Question: I have seen <URL>. That does not work.
---
## Setup
I am running:
- -
I have a custom theme that overrides some of the WooCommerce templates by placing my own templates in:
I have established that the shop page (homepage) uses the template . I have copied the this from into my theme and made some minor HTML changes which work perfectly. There are no functional changes in my theme's copy, just some HTML.
## The problem
I want the homepage to only show the store categories, as thumbnails. There is an option to set the shop page to show categories instead of products:
Shop page display has been set to

However the shop homepage seems to ignore this setting entirely, and it still shows the products. It seems surprising that WooCommerce's does not honour this setting!
How do I find this setting in the template and then show the categories (as thumbnails) on the shop homepage?
Is there an equivalent to 'woocommerce_product_loop()' for looping categories?
---
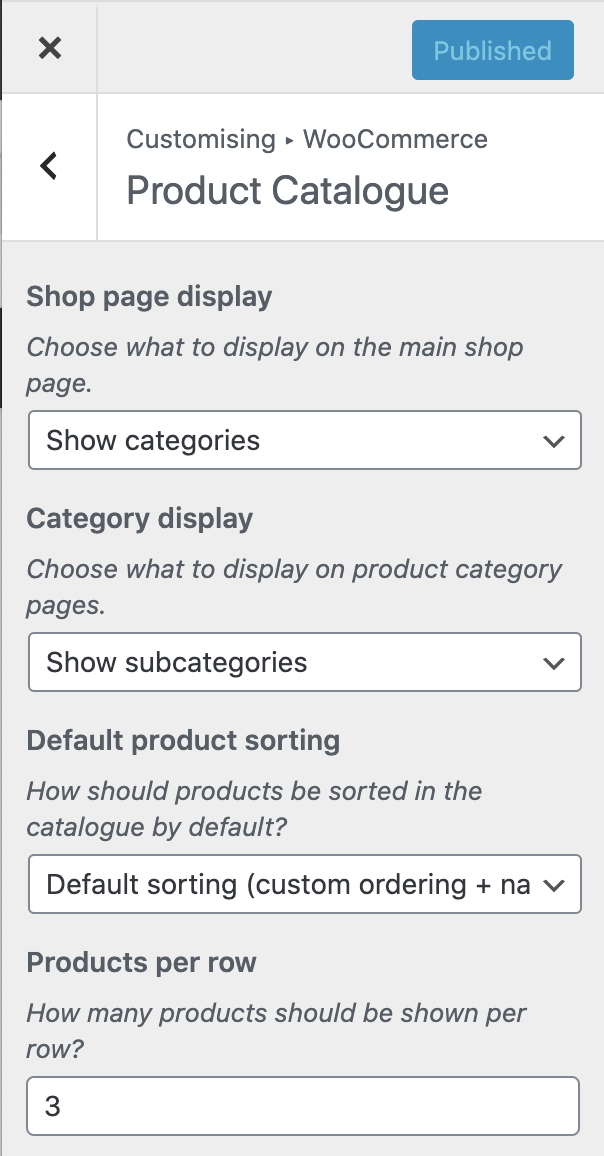
Answer: I found a workable solution. The WooCommerce default templates don't support the setting to show categories on the Shop page.
However using a shortcode with 'do_shortcode()', and a condition this can be achieved as follows:
'''
if (is_shop()) {
echo do_shortcode('[product_categories hide_empty="0"]');
} else {
woocommerce_product_loop_start();
if ( wc_get_loop_prop( 'total' ) ) {
while ( have_posts() ) {
the_post();
/**
* Hook: woocommerce_shop_loop.
*/
do_action( 'woocommerce_shop_loop' );
wc_get_template_part( 'content', 'product' );
}
}
woocommerce_product_loop_end();
}
'''
Still:
- - 'do_shortcode()'